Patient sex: F
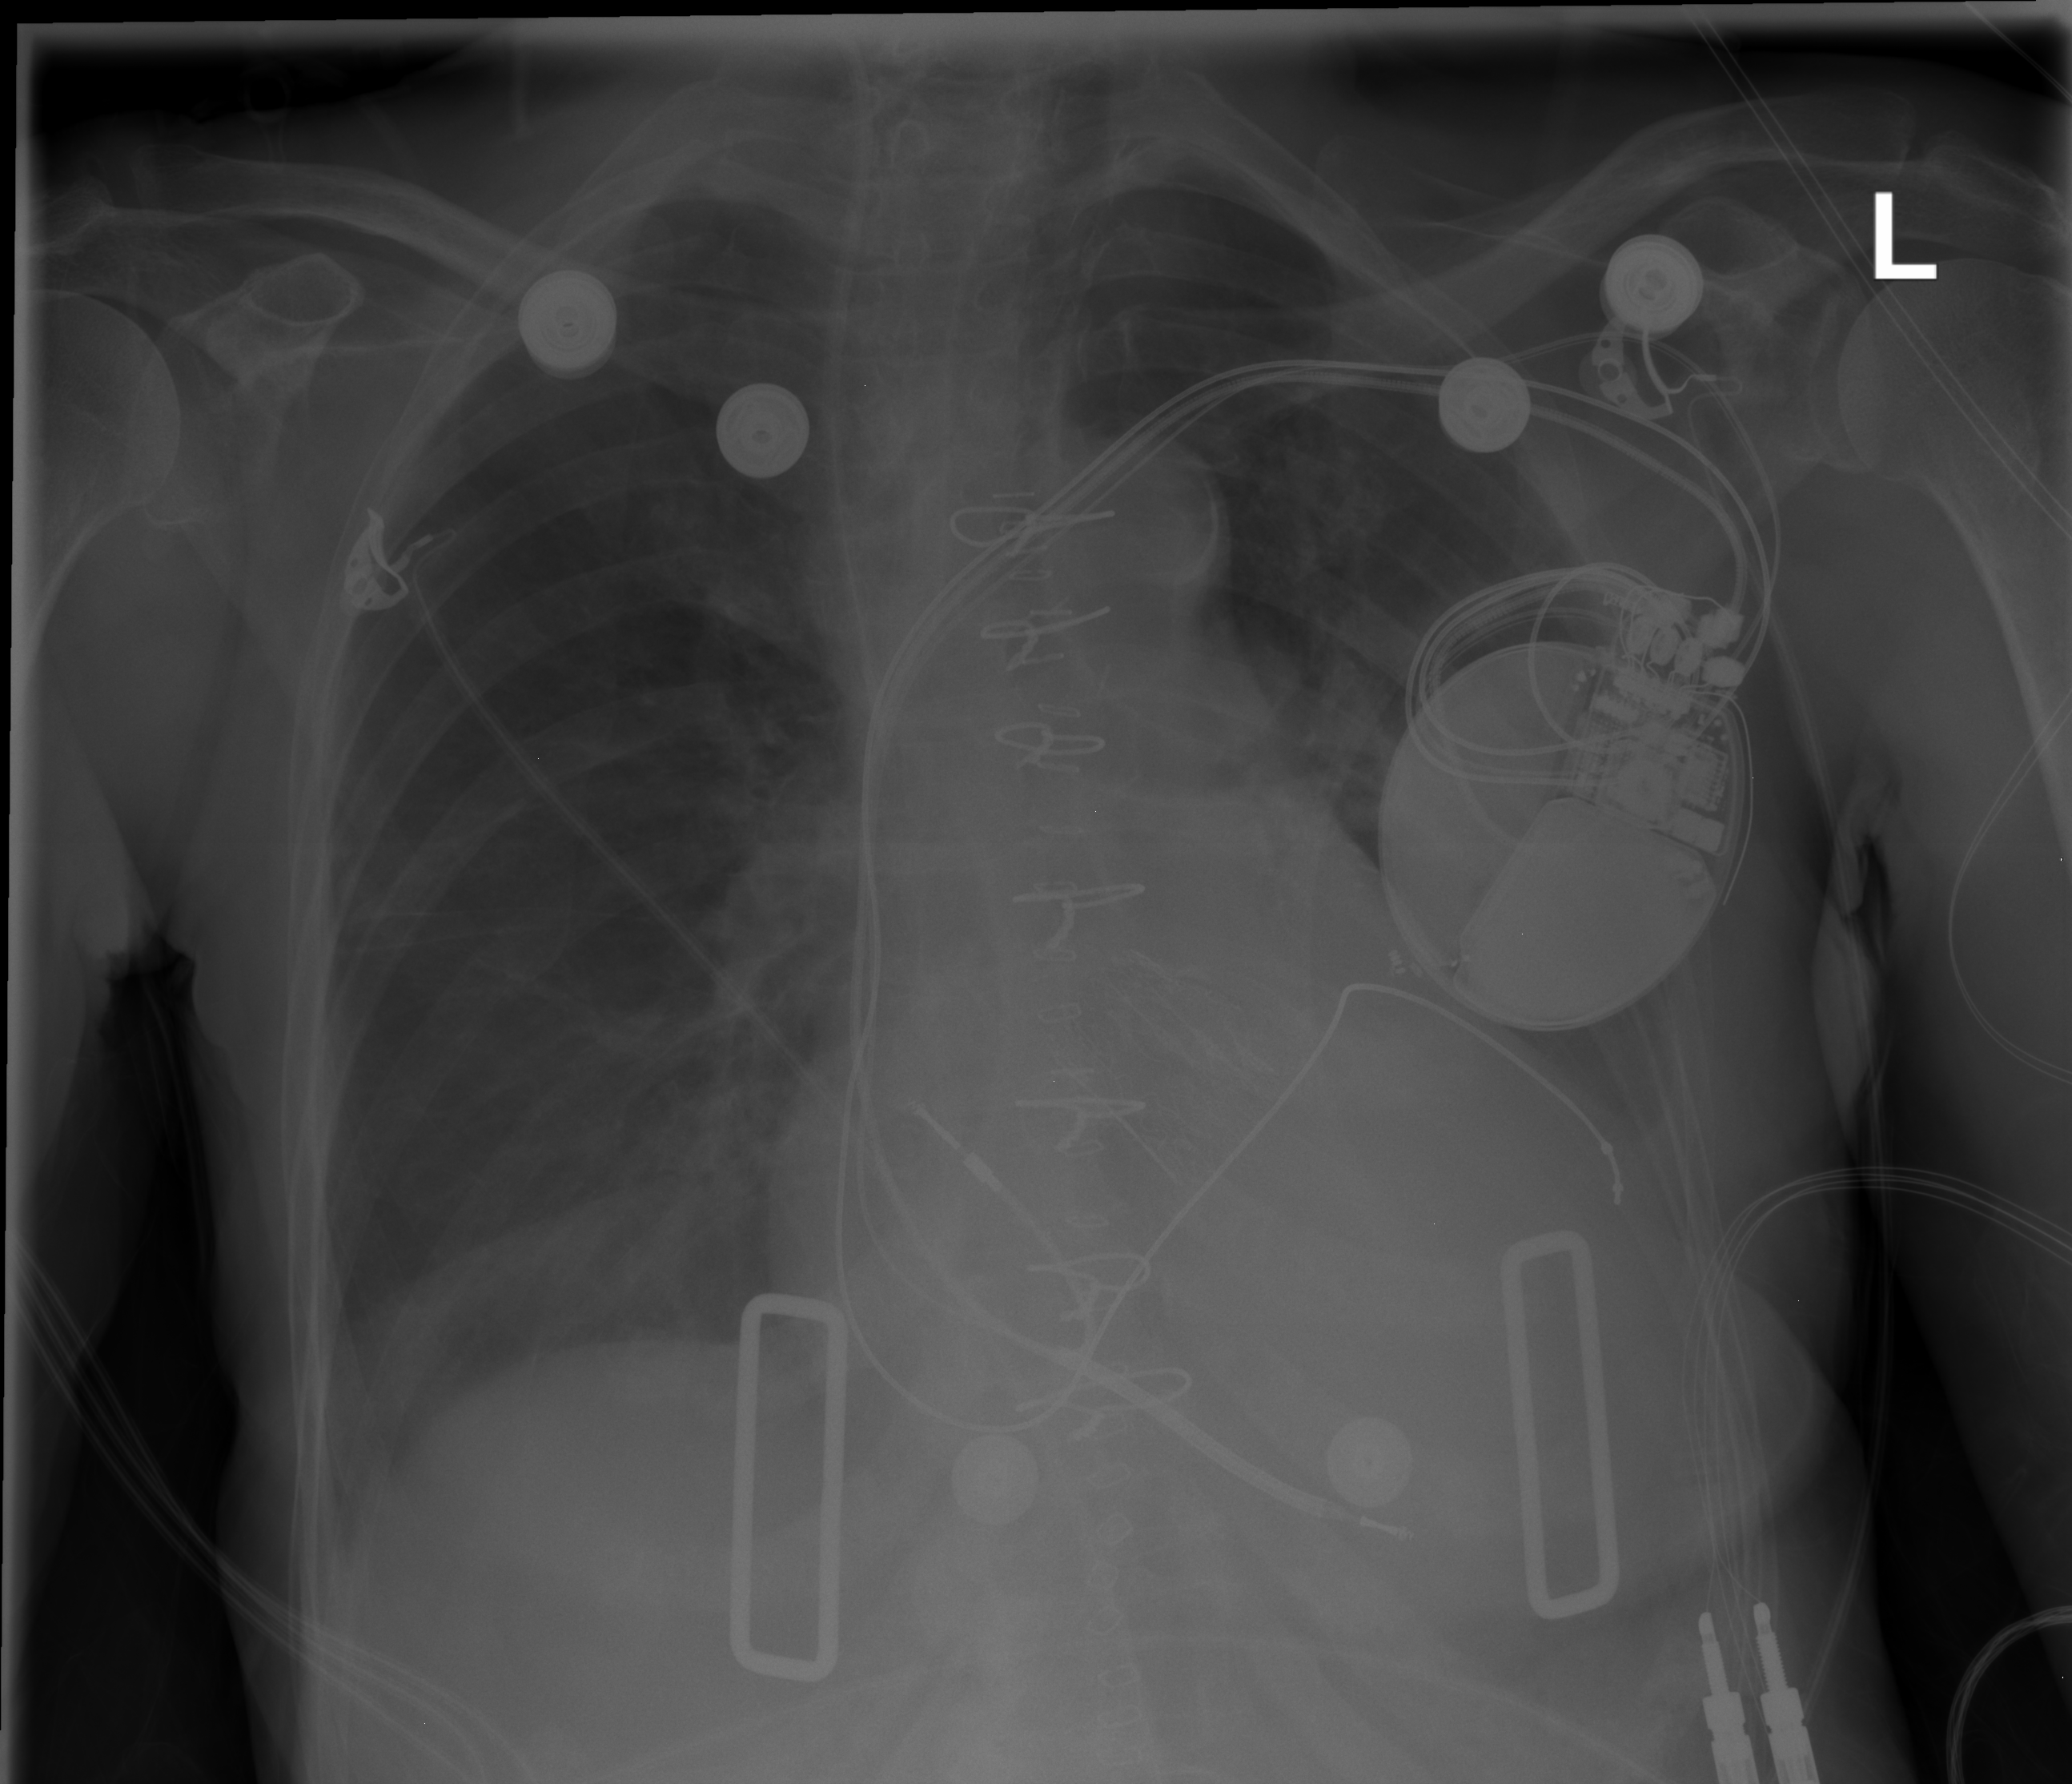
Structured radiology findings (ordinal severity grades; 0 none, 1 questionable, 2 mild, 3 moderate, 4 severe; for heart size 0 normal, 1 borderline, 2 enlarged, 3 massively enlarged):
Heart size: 1
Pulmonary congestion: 2
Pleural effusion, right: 0
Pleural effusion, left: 2
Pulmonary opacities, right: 0
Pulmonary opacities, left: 0
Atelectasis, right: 2
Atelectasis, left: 2